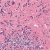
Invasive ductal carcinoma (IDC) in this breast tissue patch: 1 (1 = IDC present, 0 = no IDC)